Question: I have a small form that I am using to allow the user to select a group of continents they wish to interact with. My form is defined like this
'''
search_form = form.Form(
form.Textbox('search_country', description='Country', placeholder='Country to search'),
form.Checkbox('search_continent', value='Africa'),
form.Checkbox('search_continent', value='Antarctica'),
form.Checkbox('search_continent', value='Asia'),
form.Checkbox('search_continent', value='Australia'),
form.Checkbox('search_continent', value='Europe'),
form.Checkbox('search_continent', value='North America'),
form.Checkbox('search_continent', value='South America'),
)
'''
I render the elements separately using this <URL>.
This is done by this:
'''
sidebarsearch_form = search_form()
countrySearch = sidebarsearch_form.search_country.render()
continentSearch = sidebarsearch_form.search_continent.render()
formhtml = unicode(render.searchform(searchcountry=countrySearch, searchcontinent=continentSearch))
'''
My template looks like this
'''
$def with (searchcountry,searchcontinent,form='')
<form method="GET" id="search-form">
<fieldset class="fieldset-grp">
<label>Country</label>
<div class="form-search">
<div class="input-append">
$:searchcountry[0]
</div>
</div>
<label>Continent</label>
<div class="make-switch span11" data-on="success" data-text-label="Africa" data-on-label="<i class='icon-ok icon-white'></i>" data-off-label="<i class='icon-remove'></i>">
$:searchcontinent
</div>
<div class="make-switch span11" data-on="success" data-text-label="Antarctica" data-on-label="<i class='icon-ok icon-white'></i>" data-off-label="<i class='icon-remove'></i>">
$:searchcontinent
</div>
<div class="make-switch span11" data-on="success" data-text-label="Asia" data-on-label="<i class='icon-ok icon-white'></i>" data-off-label="<i class='icon-remove'></i>">
$:searchcontinent
</div>
<div class="make-switch span11" data-on="success" data-text-label="Australia" data-on-label="<i class='icon-ok icon-white'></i>" data-off-label="<i class='icon-remove'></i>">
$:searchcontinent
</div>
<div class="make-switch span11" data-on="success" data-text-label="Europe" data-on-label="<i class='icon-ok icon-white'></i>" data-off-label="<i class='icon-remove'></i>">
$:searchcontinent
</div>
<div class="make-switch span11" data-on="success" data-text-label="North America" data-on-label="<i class='icon-ok icon-white'></i>" data-off-label="<i class='icon-remove'></i>">
$:searchcontinent
</div>
<div class="make-switch span11" data-on="success" data-text-label="South America" data-on-label="<i class='icon-ok icon-white'></i>" data-off-label="<i class='icon-remove'></i>">
$:searchcontinent
</div>
</fieldset>
</form>
'''
The output as I expect

However, the HTML generated by this is not what I expect.
All of my check boxes look like this
'''
<div class="make-switch span11" data-on="success" data-text-label="Africa" data-on-label="<i class='icon-ok icon-white'></i>" data-off-label="<i class='icon-remove'></i>">
<input type="checkbox" id="search_continent_Africa" value="Africa" name="search_continent"/>
</div>
<div class="make-switch span11" data-on="success" data-text-label="Antarctica" data-on-label="<i class='icon-ok icon-white'></i>" data-off-label="<i class='icon-remove'></i>">
<input type="checkbox" id="search_continent_Africa" value="Africa" name="search_continent"/>
</div>
<div class="make-switch span11" data-on="success" data-text-label="Asia" data-on-label="<i class='icon-ok icon-white'></i>" data-off-label="<i class='icon-remove'></i>">
<input type="checkbox" id="search_continent_Africa" value="Africa" name="search_continent"/>
</div>
<div class="make-switch span11" data-on="success" data-text-label="Australia" data-on-label="<i class='icon-ok icon-white'></i>" data-off-label="<i class='icon-remove'></i>">
<input type="checkbox" id="search_continent_Africa" value="Africa" name="search_continent"/>
</div>
'''
Notice that the 'id' and 'value' attributes of each are set to 'search_continent_Africa' and 'Africa' respectively.
The reason the screenshot has the correct values is because the bootstrap 'switch' plugin uses the 'data-text-label' to display the value. However, I want my checkboxes to have the correct value as well, so that I can use this data on the back end.
What do I need to modify in either my form declaration or template to correctly render HTML for this check box group?
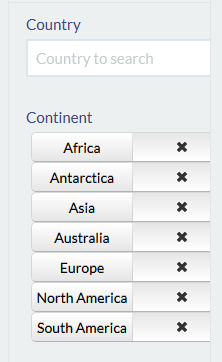
Answer: To distinct 'id' on 'checkbox' on the definition on field add attribute id:
'''
form.Checkbox('search_continent', value='South America', id="Africa")
'''